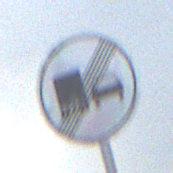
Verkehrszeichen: EndeUeberholverbotKraftfahrzeuge
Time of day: MorningAfternoon
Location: Outdoor (RoadRail)
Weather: PartlyCloudy
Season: NotSpecified
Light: Natural